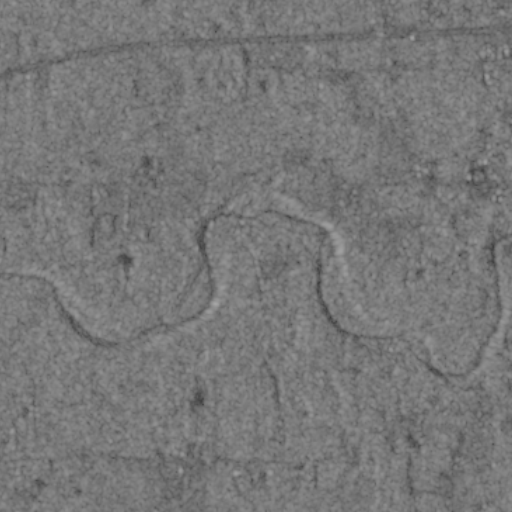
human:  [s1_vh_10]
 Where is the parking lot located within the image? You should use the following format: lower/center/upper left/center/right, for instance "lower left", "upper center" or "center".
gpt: The parking lot is located in the center right of the image.
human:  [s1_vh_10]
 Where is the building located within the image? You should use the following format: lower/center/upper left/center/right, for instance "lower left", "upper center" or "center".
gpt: The building is located in the upper right of the image.
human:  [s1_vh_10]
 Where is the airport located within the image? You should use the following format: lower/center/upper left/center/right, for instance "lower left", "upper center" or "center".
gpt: There is no airport in the image.

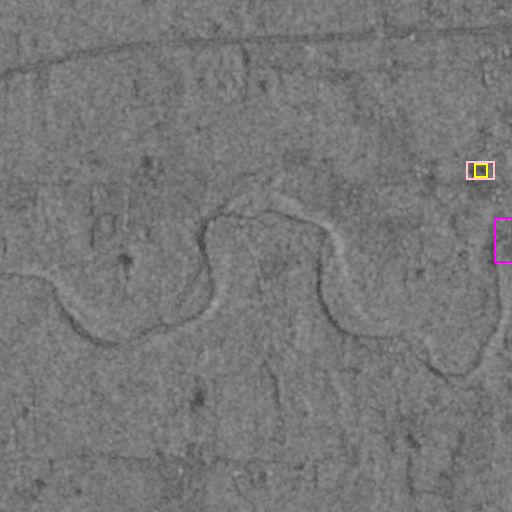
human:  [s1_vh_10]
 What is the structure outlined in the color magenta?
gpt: The structure outlined in magenta is a park.
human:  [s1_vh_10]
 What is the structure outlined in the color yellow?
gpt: The structure outlined in yellow is a building.
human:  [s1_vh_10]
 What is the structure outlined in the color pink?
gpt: The structure outlined in pink is a building.
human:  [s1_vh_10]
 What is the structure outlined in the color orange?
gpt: There is no orange outline.